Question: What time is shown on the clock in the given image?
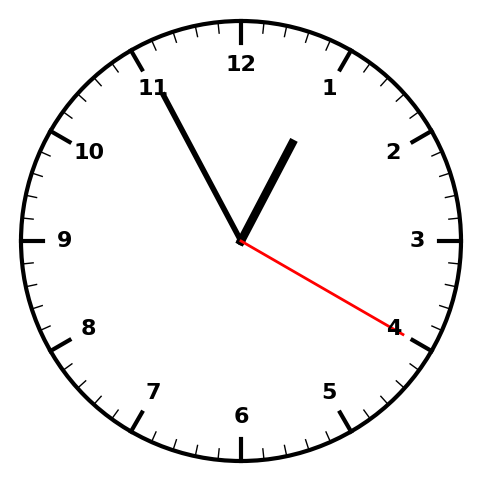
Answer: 12:55:20